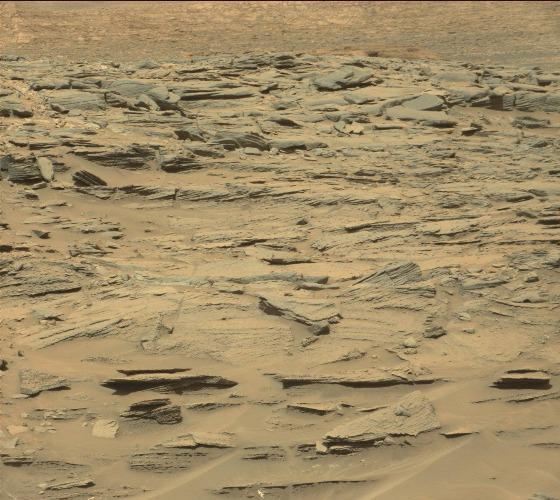
Terrain classes present: Bedrock, Gravel / Sand / Soil, Rock, Shadow